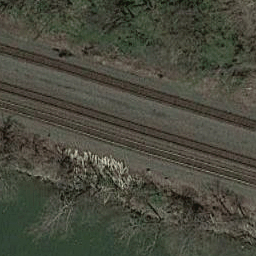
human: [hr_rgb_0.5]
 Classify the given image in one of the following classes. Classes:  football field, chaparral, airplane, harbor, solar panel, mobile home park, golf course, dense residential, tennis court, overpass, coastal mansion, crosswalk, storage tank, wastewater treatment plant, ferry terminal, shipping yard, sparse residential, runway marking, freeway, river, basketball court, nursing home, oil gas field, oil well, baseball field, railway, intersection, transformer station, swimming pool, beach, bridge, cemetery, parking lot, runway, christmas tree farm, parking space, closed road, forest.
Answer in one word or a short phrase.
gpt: railway